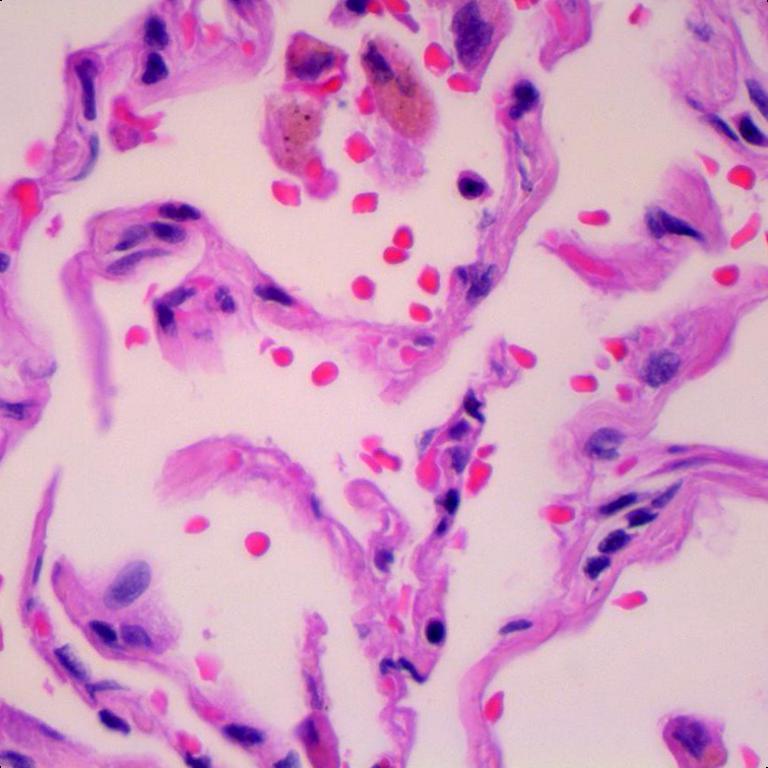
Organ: lung
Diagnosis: benign